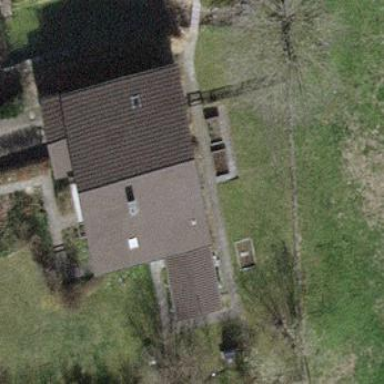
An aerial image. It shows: Detached building with gabled roof.